Interaction volume radius: 10 \u00c5
Interaction volume height: 50 \u00c5
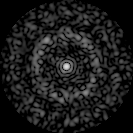
Disorder parameter: 0.8378